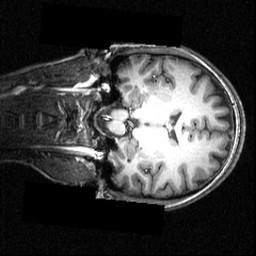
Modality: T1w
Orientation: coronal
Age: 20
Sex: female
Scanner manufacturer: siemens
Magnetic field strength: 3.951 T
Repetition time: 1.5 s
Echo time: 0.00335 s